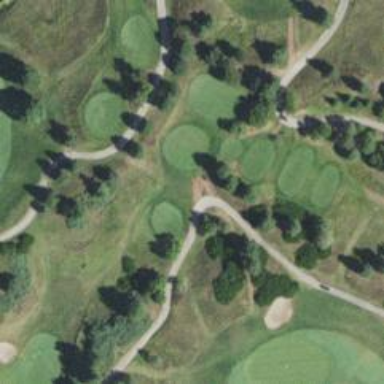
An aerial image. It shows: Footway that serves as golf path.